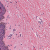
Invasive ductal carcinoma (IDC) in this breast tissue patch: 0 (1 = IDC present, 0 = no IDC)